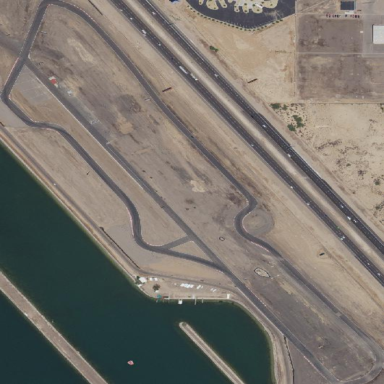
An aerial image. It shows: Motor sport raceway.